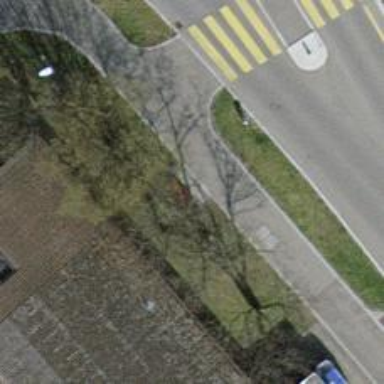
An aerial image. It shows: Brown bench.